Question: I'm looking for a way to dynamically break a continuous text into multiple columns the content of the first column is overflowing. It should be responsive and work for any device width. The solution can be (S)css or JavaScript.
I already tried using 'column-count' like suggested <URL> but this always creates multiple columns no matter if there is still enough space in the first column.

This is about what I want to achieve just without the mentioned 'column-count'
'''
.content {
height: 90vh;
}
.text {
width: 300px;
column-count: 2;
}
'''
'''
<div class="content">
<div class="text">
Vivamus magna justo, lacinia eget consectetur sed, convallis at tellus. Cras ultricies ligula sed magna dictum porta. Vestibulum ac diam sit amet quam vehicula elementum sed sit amet dui. Nulla porttitor accumsan tincidunt. Lorem ipsum dolor sit amet,
consectetur adipiscing elit. Pellentesque in ipsum id orci porta dapibus. Mauris blandit aliquet elit, eget tincidunt nibh pulvinar a. Vivamus magna justo, lacinia eget consectetur sed, convallis at tellus.
</div>
</div>
'''
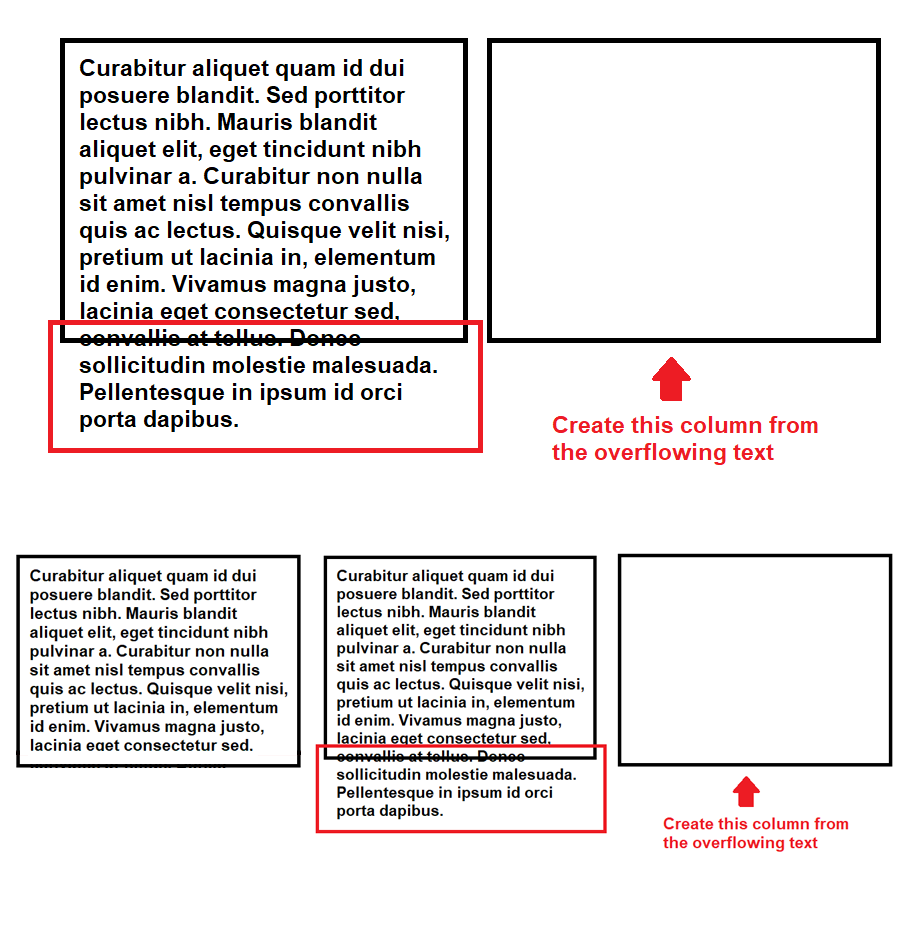
Answer: You need to set 'height' to '.text' so it would know when to move to the next column:
'''
.content {
height: 90vh;
}
.text {
height:100%;
width: 300px;
column-count: 1;
}
'''
'''
<div class="content">
<div class="text">
Vivamus magna justo, lacinia eget consectetur sed, convallis at tellus. Cras ultricies ligula sed magna dictum porta. Vestibulum ac diam sit amet quam vehicula elementum sed sit amet dui. Nulla porttitor accumsan tincidunt. Lorem ipsum dolor sit amet,
consectetur adipiscing elit. Pellentesque in ipsum id orci porta dapibus. Mauris blandit aliquet elit, eget tincidunt nibh pulvinar a. Vivamus magna justo, lacinia eget consectetur sed, convallis at tellus.
</div>
</div>
'''